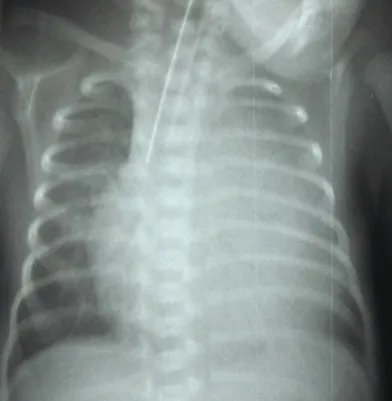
Chest x-ray showing increase of the cardiac area.
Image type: radiology (x_ray)